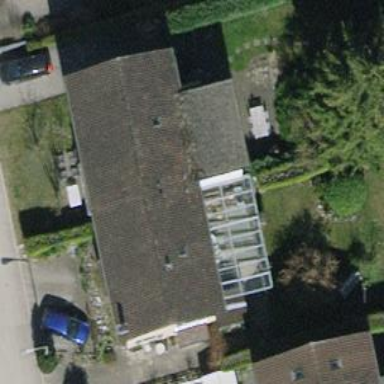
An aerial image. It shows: Building with tile roof.